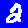
Digit: 2